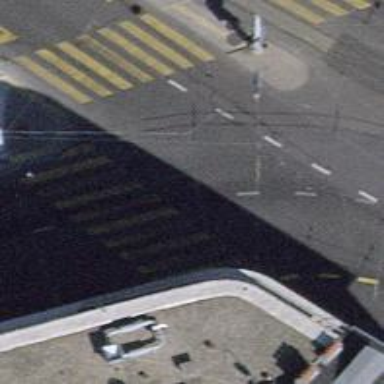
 with bus lane on the left and shared bus-cycling lane on the left side as well."